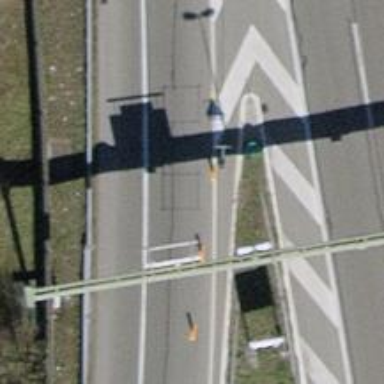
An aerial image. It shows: Asphalt motorway link.